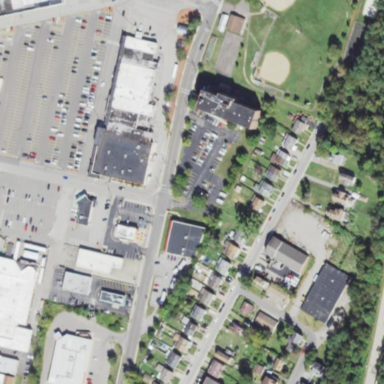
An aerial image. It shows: Retail area.